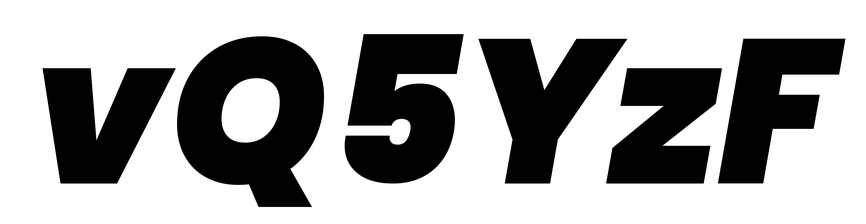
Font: Poppins-BlackItalic